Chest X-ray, PA view. Patient: 43 years old, sex M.
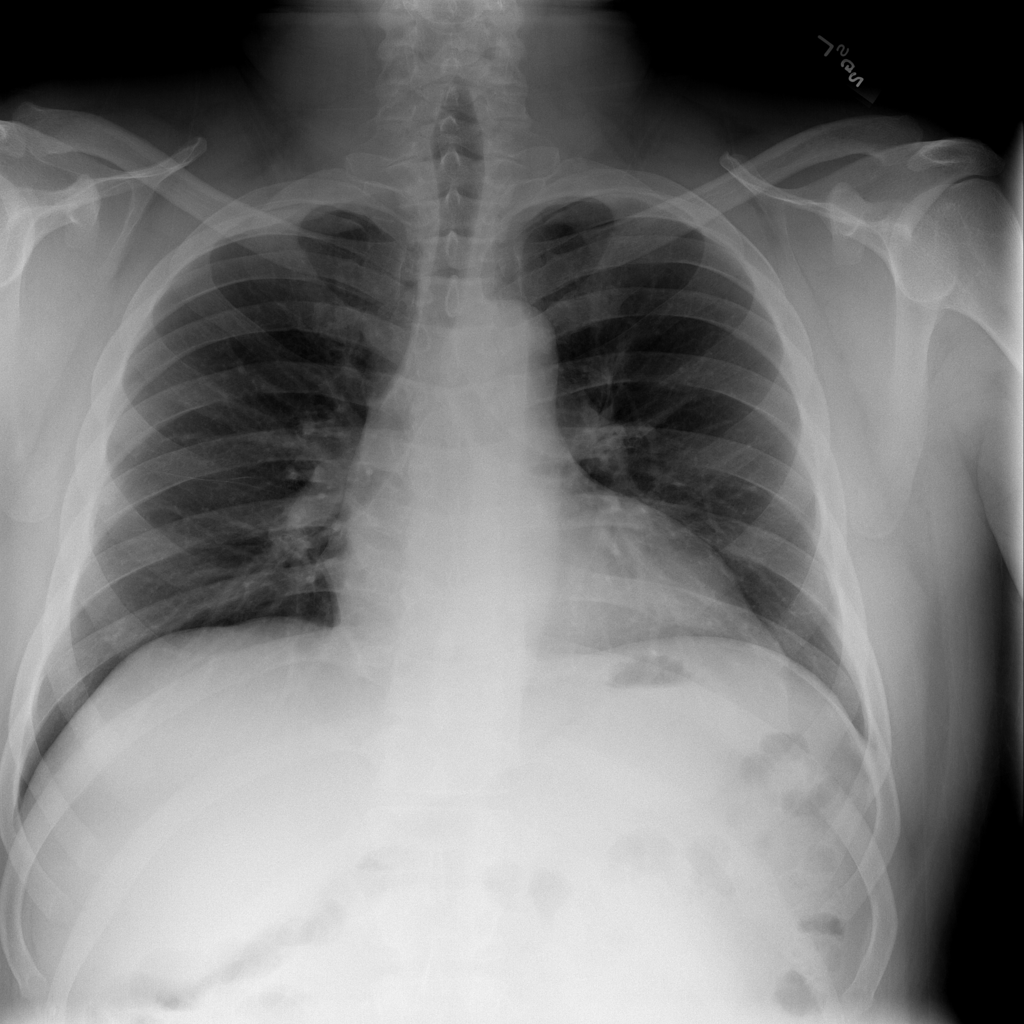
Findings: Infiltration